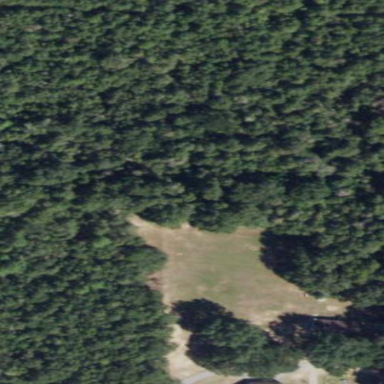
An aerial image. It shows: Mixed woodland area with various types of leaves.